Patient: sex F, age 60
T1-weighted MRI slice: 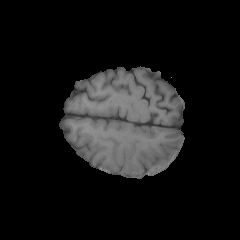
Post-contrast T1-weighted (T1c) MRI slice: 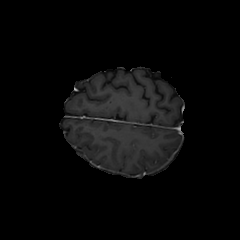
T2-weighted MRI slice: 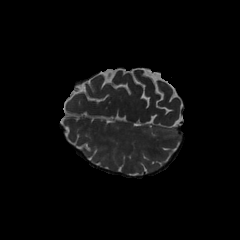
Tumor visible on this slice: no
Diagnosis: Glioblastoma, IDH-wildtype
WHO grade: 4